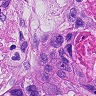
Metastatic tissue present: yes